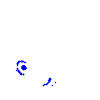
Particle: electron